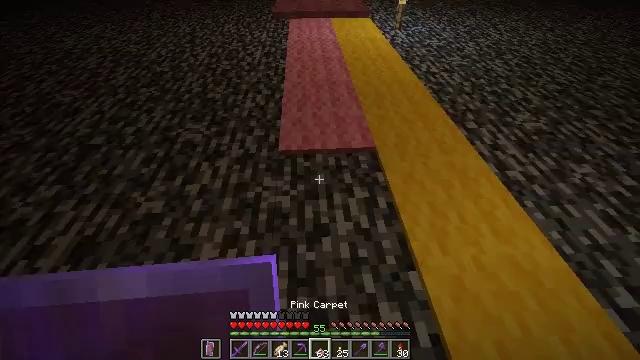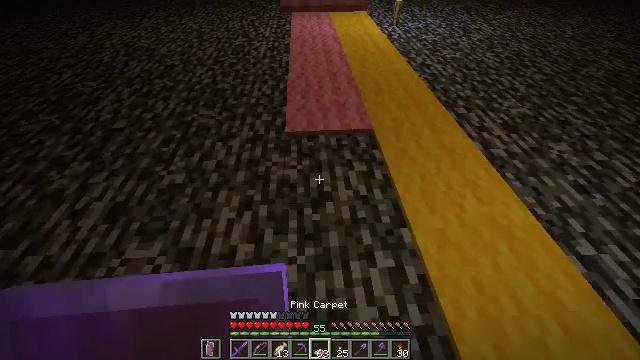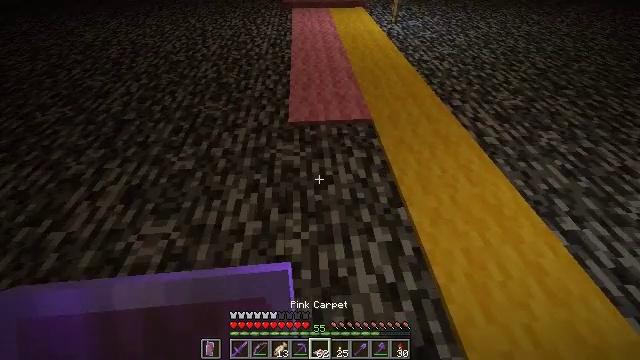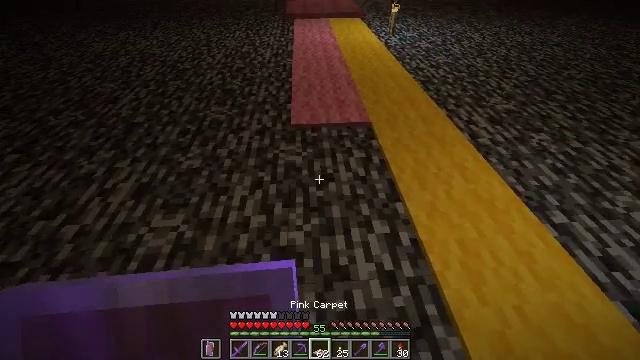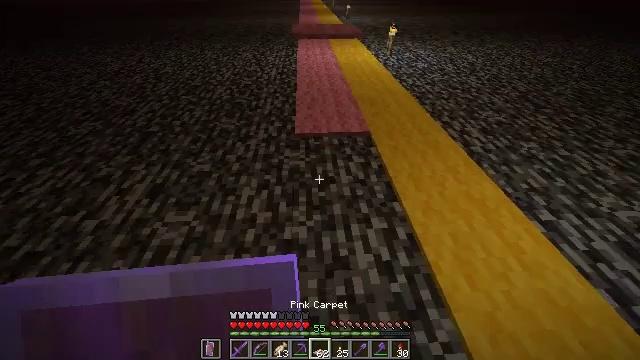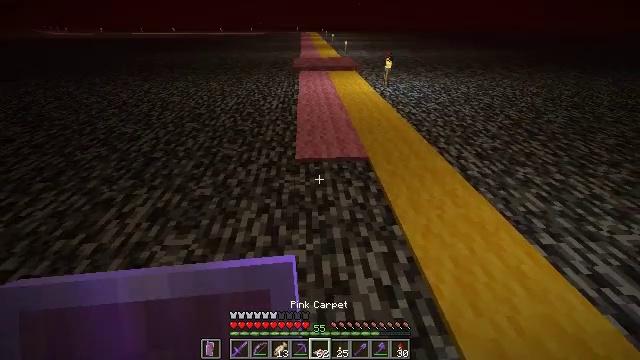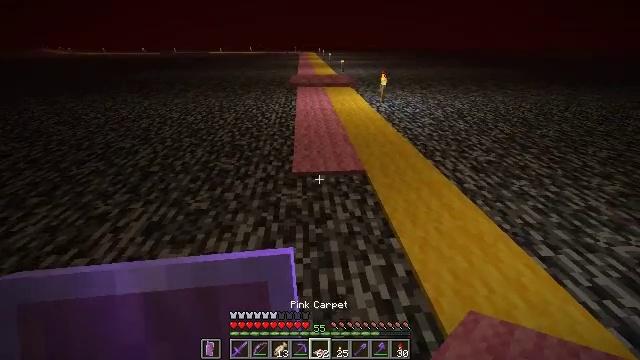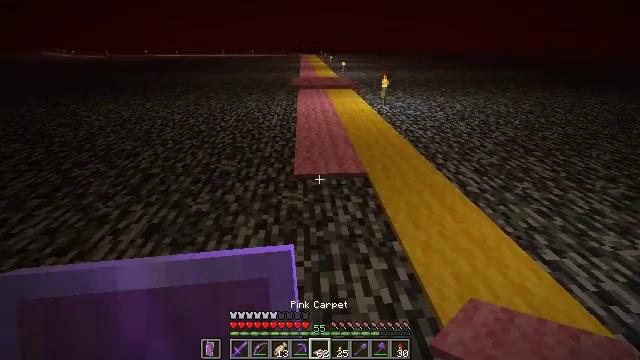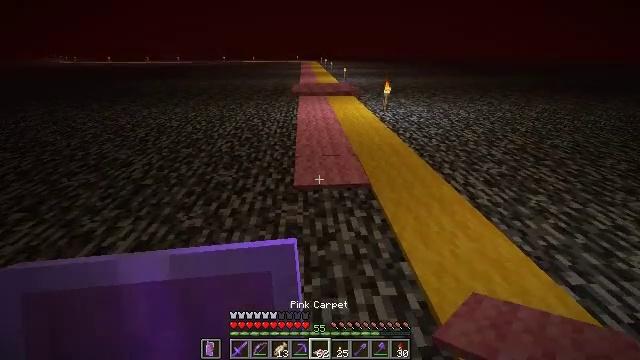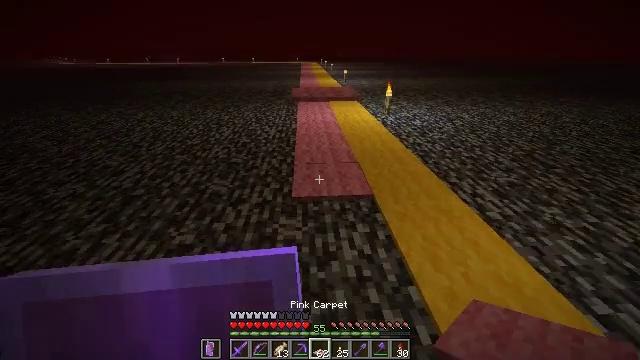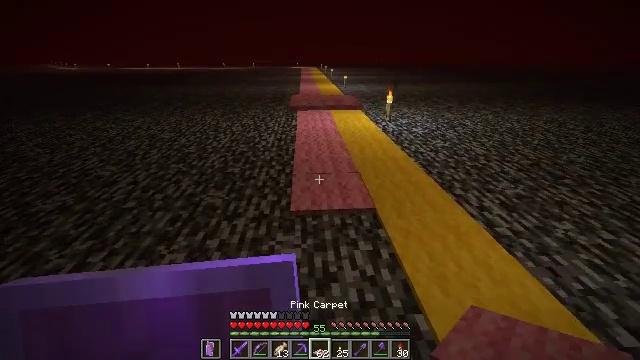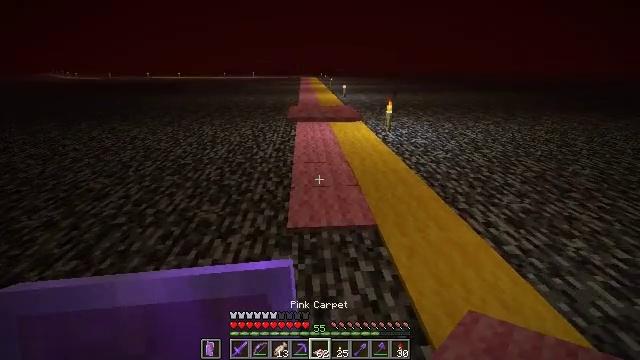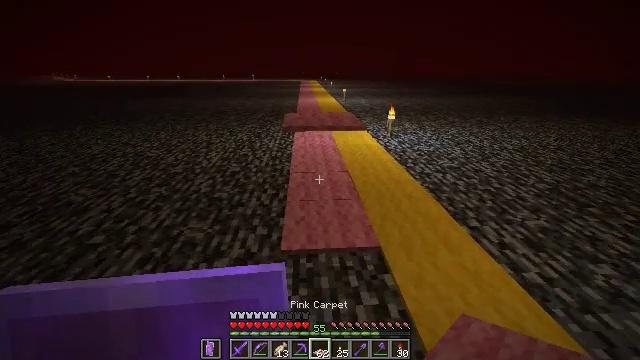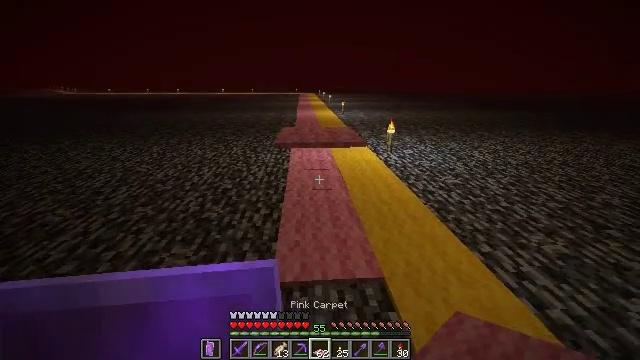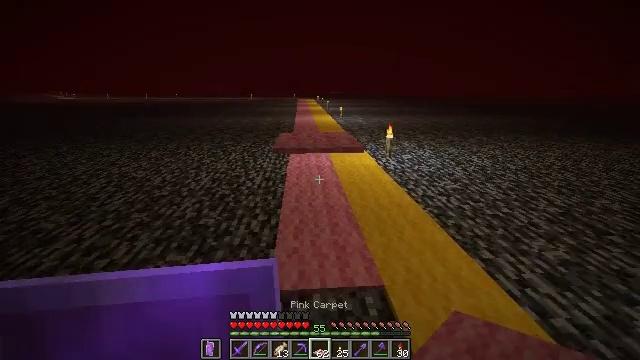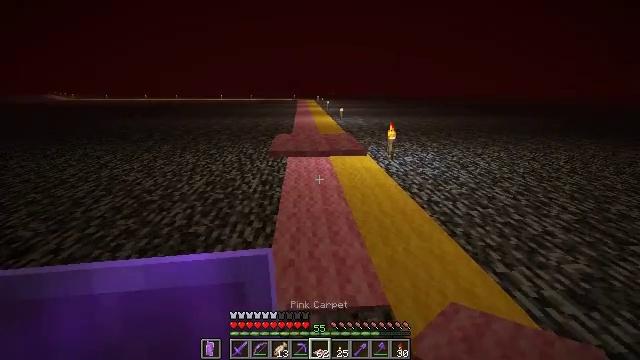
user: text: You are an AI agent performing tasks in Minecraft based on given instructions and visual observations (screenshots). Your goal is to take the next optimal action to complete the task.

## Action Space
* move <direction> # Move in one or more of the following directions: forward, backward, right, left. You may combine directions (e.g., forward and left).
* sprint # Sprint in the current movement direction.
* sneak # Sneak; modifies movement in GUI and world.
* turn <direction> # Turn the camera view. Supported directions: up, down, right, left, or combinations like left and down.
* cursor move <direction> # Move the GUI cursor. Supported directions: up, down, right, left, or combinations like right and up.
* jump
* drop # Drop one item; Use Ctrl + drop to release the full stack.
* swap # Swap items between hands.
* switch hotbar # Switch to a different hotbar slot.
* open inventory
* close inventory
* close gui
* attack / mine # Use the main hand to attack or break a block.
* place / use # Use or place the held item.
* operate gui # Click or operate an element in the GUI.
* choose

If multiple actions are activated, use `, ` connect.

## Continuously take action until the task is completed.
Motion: motion action
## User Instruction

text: mine block pink carpet
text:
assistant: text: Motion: move back
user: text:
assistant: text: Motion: move back
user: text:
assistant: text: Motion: move back, turn up
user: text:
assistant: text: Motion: turn up
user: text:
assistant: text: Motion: turn up
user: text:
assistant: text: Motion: move forward, turn up
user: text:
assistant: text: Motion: move forward
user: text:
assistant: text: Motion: move forward, turn up
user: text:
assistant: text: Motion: move forward
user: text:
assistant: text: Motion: move forward, turn up
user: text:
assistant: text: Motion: move forward, turn up
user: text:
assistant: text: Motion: move forward
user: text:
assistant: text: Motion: move forward, turn up
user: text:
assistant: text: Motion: move forward, turn up
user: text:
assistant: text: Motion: move forward
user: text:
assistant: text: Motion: move forward
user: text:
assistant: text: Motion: move forward
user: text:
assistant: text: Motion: move forward, attack / mine
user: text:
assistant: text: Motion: move forward, attack / mine
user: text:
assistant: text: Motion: attack / mine
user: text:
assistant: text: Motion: attack / mine
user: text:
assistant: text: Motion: attack / mine
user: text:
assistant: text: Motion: attack / mine
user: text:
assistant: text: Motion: attack / mine
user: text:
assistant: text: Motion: attack / mine
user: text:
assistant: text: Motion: attack / mine
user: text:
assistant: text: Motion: attack / mine
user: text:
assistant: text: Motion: attack / mine
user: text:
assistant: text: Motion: attack / mine
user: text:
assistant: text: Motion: attack / mine